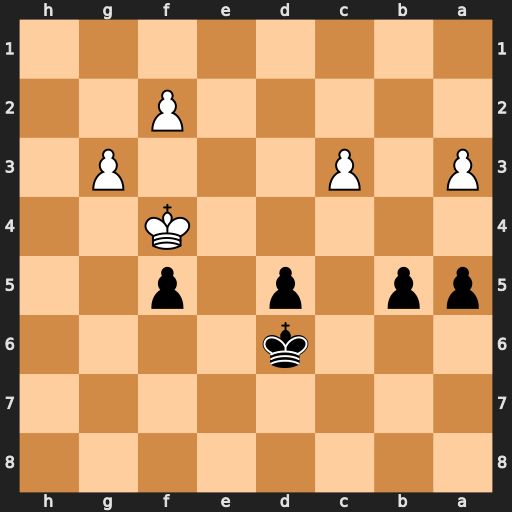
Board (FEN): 8/8/3k4/pp1p1p2/5K2/P1P3P1/5P2/8
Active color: b
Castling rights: -
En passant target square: -
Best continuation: d4 cxd4 b4 axb4 a4